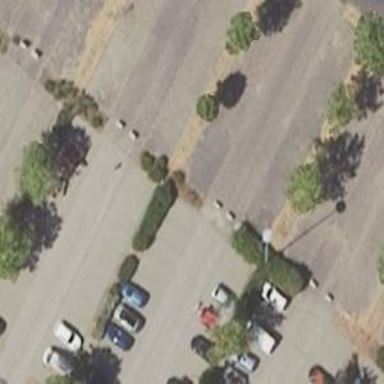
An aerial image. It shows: Parking aisle designated as service road.